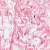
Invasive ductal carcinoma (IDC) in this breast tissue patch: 0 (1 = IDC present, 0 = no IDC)